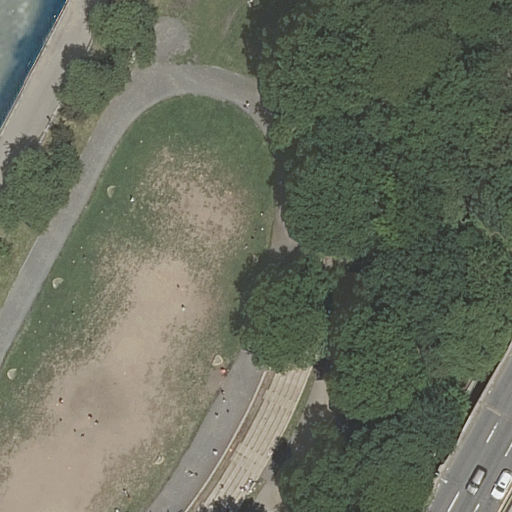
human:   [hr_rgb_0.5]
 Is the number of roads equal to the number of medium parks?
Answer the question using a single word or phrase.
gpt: no

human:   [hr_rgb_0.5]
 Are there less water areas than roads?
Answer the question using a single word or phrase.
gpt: yes

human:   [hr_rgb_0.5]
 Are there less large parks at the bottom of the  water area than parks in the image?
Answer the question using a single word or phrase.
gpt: yes

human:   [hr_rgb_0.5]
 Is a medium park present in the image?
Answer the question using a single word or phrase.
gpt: no

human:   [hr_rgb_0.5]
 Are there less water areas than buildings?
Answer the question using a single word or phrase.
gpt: no

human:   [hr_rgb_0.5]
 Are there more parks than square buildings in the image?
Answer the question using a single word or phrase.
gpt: yes

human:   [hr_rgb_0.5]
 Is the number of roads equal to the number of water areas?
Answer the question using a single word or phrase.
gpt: no

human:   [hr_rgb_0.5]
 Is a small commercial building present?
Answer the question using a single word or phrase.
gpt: no

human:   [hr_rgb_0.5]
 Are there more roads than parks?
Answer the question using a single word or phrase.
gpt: yes

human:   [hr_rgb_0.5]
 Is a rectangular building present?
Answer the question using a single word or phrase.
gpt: no

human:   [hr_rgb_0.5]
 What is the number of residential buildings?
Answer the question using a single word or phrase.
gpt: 0

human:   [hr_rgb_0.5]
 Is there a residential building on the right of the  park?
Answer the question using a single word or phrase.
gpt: no

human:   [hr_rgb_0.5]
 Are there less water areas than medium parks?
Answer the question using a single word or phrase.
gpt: no

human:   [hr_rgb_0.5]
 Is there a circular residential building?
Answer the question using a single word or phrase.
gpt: no

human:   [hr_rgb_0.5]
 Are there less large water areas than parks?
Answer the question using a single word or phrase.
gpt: yes

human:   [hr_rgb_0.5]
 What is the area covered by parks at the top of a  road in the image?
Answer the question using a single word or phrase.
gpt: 10629m2

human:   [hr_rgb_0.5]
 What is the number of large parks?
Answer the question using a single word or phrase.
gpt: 1

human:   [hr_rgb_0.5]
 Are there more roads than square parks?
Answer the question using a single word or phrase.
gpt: yes

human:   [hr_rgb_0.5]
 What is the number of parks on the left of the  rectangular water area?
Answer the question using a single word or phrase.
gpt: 0

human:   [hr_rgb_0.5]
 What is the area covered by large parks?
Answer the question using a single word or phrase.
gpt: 10629m2

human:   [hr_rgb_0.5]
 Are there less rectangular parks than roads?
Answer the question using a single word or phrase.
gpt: yes

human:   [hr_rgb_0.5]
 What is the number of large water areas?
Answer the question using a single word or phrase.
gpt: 0

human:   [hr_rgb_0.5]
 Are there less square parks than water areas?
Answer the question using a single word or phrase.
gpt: yes

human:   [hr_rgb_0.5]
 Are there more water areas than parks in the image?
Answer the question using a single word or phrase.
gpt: no

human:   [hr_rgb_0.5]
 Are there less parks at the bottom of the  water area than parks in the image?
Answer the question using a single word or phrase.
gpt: yes

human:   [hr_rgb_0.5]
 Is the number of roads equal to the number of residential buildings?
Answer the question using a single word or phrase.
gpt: no

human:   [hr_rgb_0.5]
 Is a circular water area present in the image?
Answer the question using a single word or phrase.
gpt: no

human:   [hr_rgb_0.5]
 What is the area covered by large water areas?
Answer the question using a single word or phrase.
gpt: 0m2

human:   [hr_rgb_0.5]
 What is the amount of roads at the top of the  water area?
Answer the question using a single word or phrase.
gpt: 0

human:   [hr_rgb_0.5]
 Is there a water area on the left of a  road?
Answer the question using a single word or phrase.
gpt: yes

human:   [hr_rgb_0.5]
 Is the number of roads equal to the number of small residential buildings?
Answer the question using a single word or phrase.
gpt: no

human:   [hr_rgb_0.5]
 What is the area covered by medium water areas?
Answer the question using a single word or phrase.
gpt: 146m2

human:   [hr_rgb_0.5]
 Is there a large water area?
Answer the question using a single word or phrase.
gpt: no

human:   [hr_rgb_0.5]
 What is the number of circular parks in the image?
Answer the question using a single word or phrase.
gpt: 0

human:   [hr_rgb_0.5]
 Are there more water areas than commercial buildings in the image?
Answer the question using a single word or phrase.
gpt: yes

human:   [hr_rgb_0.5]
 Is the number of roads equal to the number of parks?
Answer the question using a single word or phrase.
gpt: no